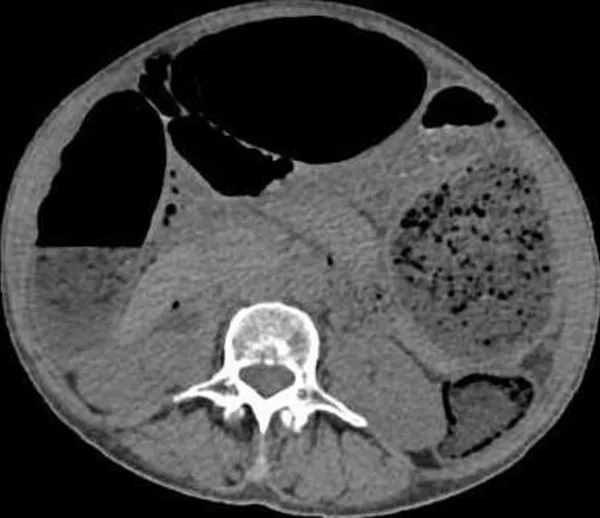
abdomino-pelvic CT scan in axial view, showing distension of the stomach and intestines; the distended large bowel anterior to the liver displaced it medially, suggestive of a long-standing process.
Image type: radiology (ct)